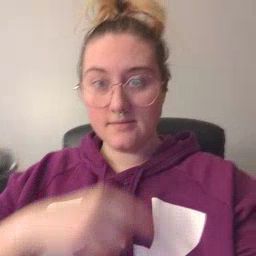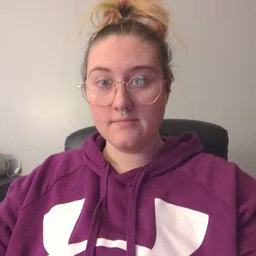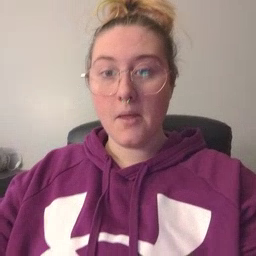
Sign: weus